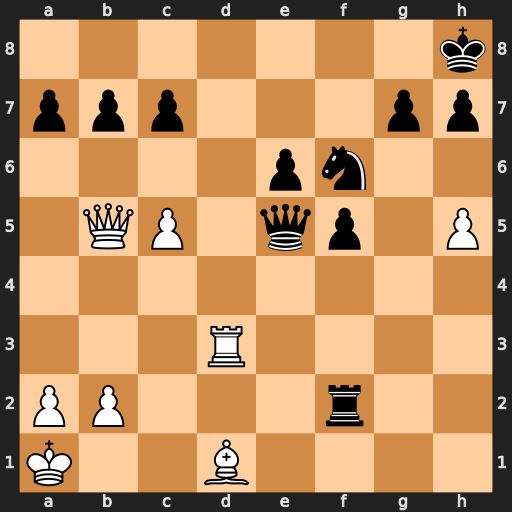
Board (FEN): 7k/ppp3pp/4pn2/1QP1qp1P/8/3R4/PP3r2/K2B4
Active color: w
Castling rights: -
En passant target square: -
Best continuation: Rd8+ Ng8 Rxg8+ Kxg8 Qe8#